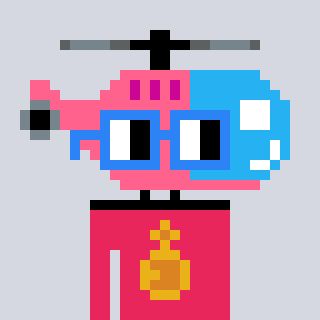
a pixel art character with square blue glasses, a helicopter-shaped head and a redpinkish-colored body on a cool background